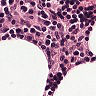
Metastatic tissue present: no